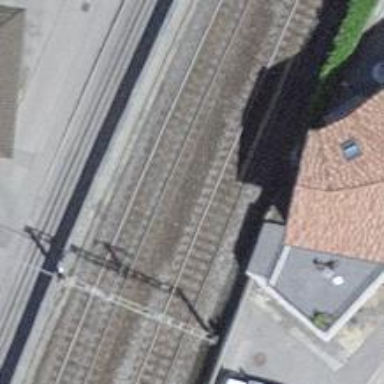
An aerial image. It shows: Railway track with contact lines for electrification.